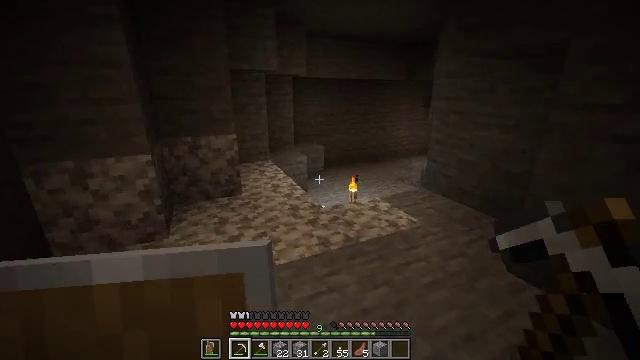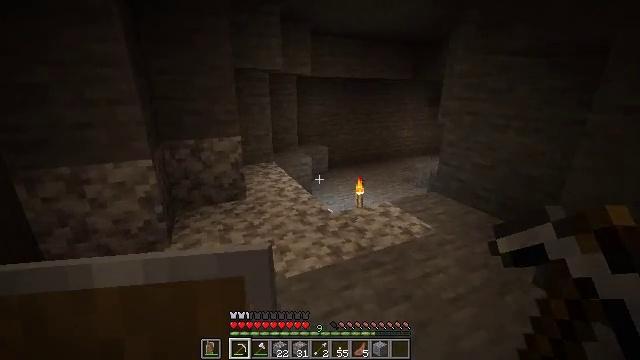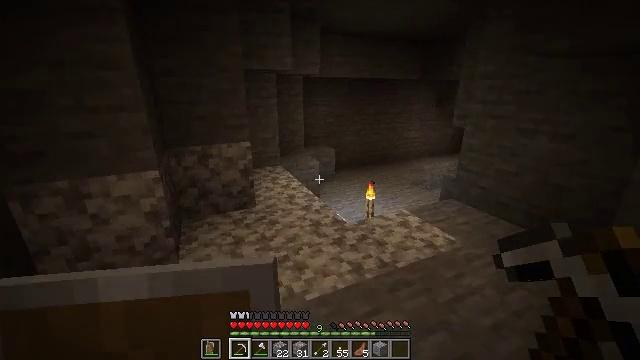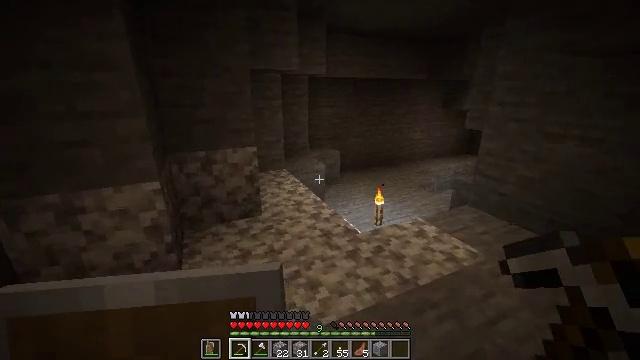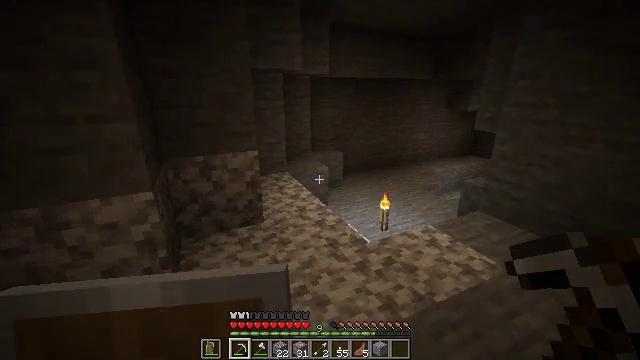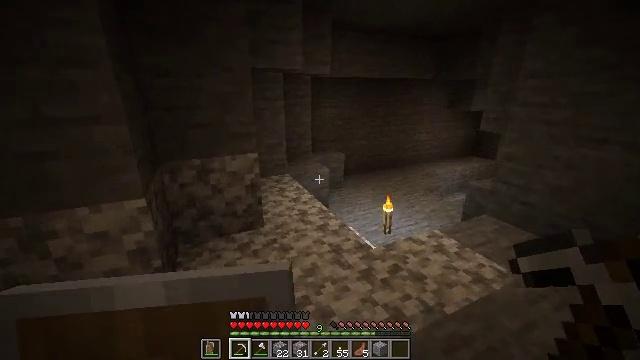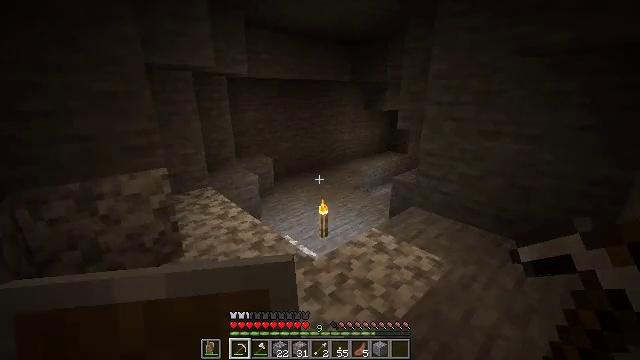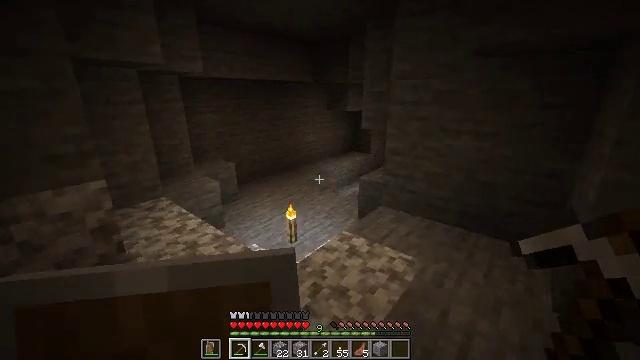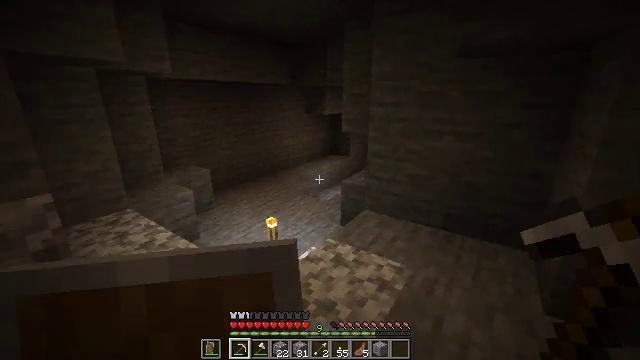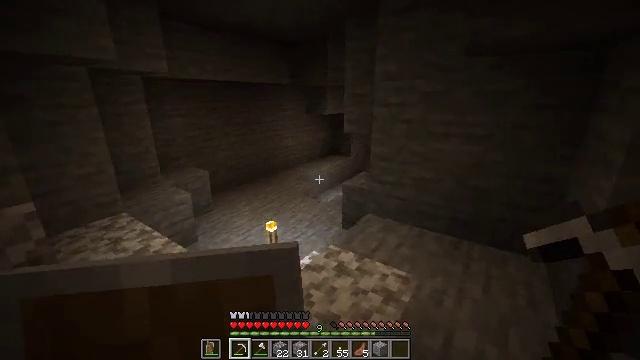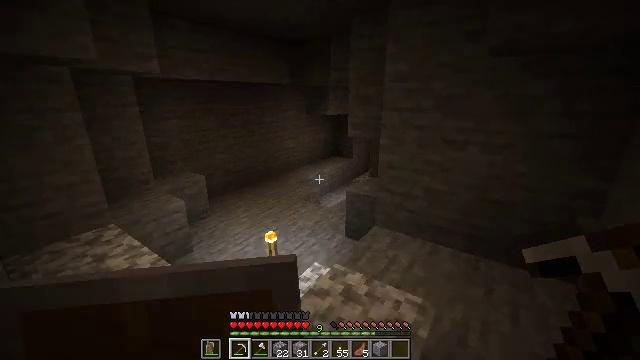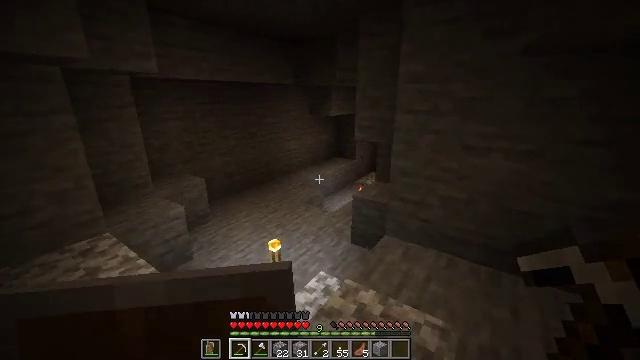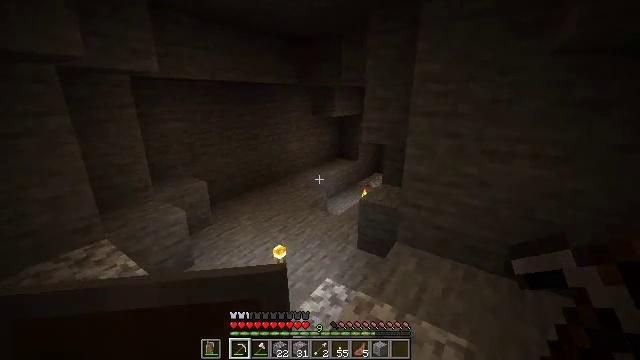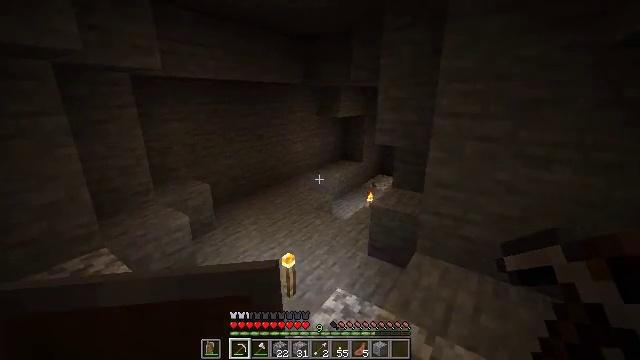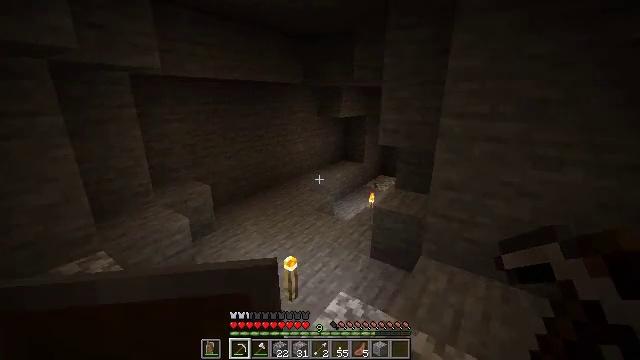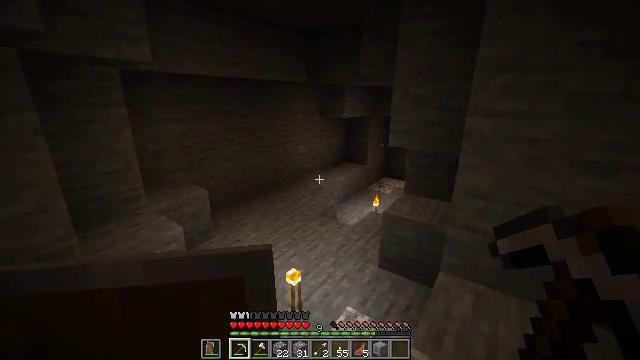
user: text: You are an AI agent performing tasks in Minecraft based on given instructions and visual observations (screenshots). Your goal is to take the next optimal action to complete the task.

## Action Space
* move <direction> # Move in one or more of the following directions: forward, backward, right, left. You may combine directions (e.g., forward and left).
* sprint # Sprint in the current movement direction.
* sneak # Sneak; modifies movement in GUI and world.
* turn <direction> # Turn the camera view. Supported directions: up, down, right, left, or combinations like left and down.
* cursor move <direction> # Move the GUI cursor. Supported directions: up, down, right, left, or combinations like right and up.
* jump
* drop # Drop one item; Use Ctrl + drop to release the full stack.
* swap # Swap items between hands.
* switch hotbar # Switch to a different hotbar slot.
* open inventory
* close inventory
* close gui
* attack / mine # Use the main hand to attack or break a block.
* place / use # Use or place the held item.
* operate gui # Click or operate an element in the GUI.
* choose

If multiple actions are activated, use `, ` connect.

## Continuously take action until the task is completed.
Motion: motion action
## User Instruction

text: Drop an iron pickaxe.
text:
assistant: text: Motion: move forward and move left
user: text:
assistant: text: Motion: move forward and move left
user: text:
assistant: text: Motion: move forward
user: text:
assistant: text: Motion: move forward
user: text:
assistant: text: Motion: move forward
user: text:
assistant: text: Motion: move forward, turn right
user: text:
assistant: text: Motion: move forward, turn right
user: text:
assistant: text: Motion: move forward, turn right
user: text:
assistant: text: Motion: move forward
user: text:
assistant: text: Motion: move forward and move left
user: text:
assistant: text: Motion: move forward and move left
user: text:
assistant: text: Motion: move forward and move left
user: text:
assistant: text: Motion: move forward and move left
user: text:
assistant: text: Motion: move forward
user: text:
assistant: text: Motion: move forward
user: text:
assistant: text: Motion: move forward, turn left and down
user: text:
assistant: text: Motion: move forward
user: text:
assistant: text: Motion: move forward and move left
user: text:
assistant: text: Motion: move forward and move left
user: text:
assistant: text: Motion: move forward and move left
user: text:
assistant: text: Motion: move forward, turn right
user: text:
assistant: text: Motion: move forward, turn right
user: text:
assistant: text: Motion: move forward, turn right
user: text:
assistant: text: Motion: move forward, turn right
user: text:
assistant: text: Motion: move forward, turn right
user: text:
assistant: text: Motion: move forward and move left
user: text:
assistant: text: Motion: move forward and move left
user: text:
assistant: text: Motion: move forward and move left
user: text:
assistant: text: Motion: move forward and move left
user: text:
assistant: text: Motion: move forward